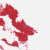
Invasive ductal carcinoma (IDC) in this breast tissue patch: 0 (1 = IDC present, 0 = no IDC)